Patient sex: F
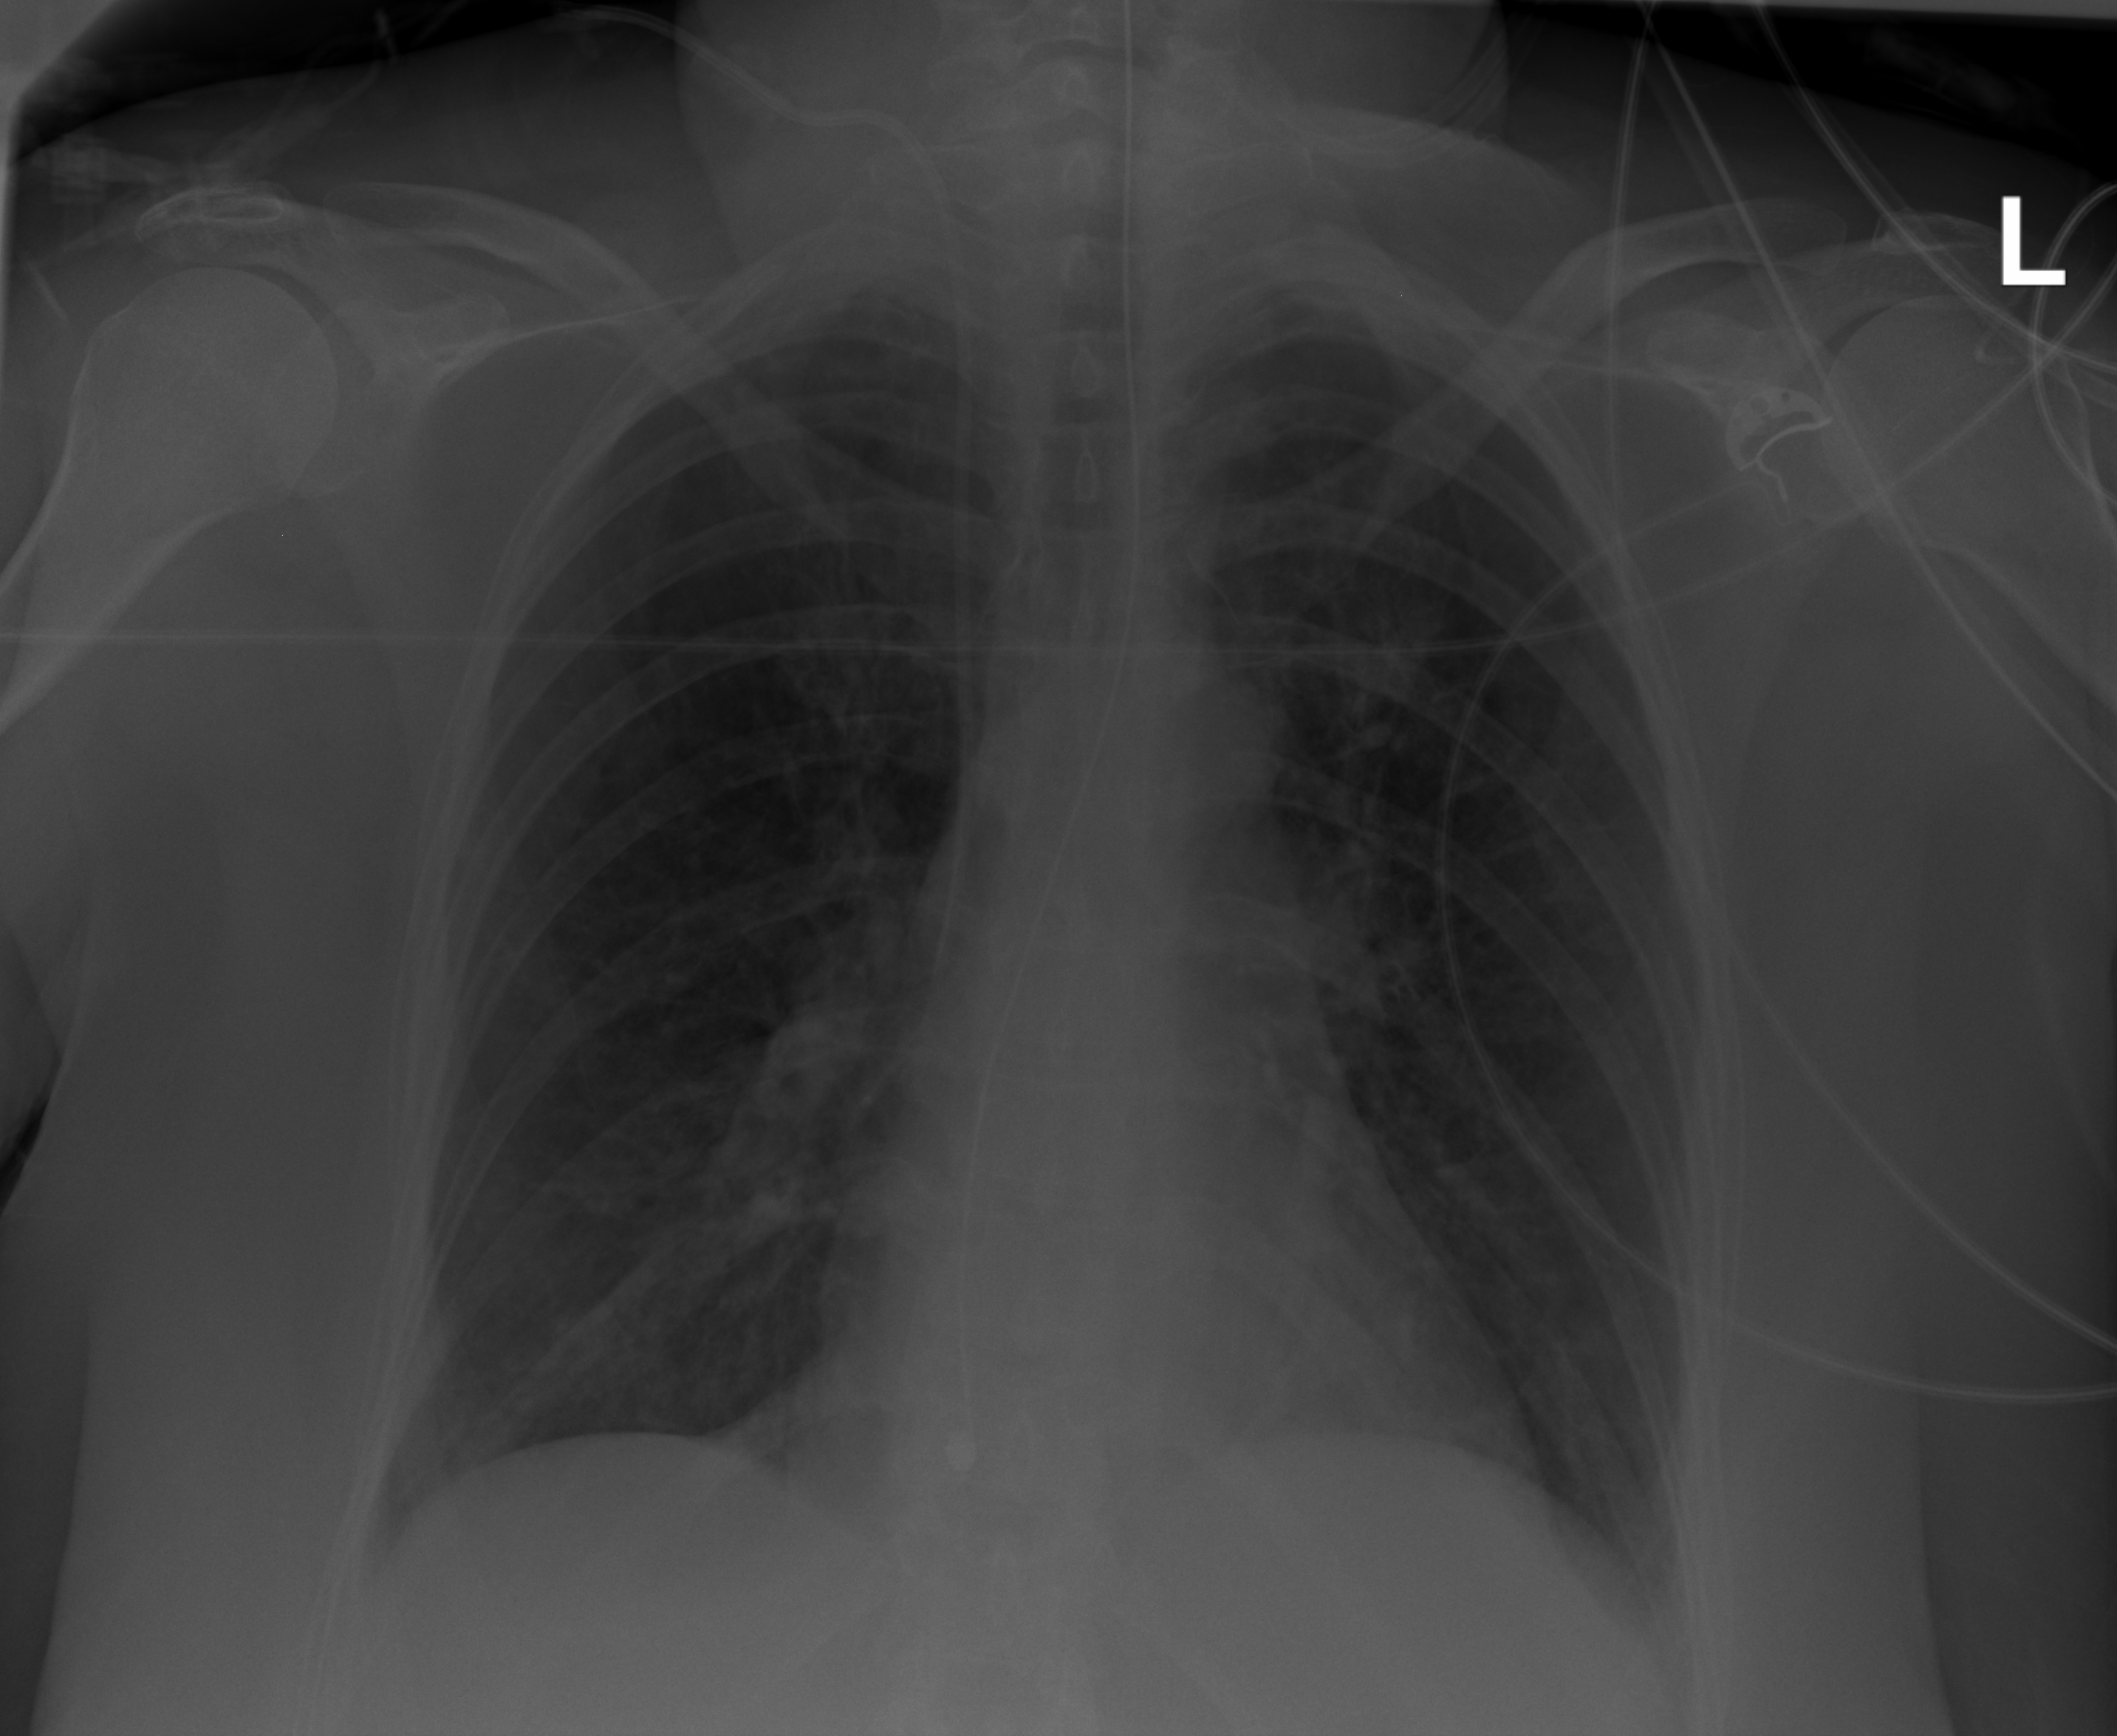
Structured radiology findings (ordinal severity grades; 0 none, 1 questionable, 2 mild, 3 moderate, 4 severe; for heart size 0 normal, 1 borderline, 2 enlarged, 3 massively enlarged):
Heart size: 0
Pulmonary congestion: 0
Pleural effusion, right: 0
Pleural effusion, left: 2
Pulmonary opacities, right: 0
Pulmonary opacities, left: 0
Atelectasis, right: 2
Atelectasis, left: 2